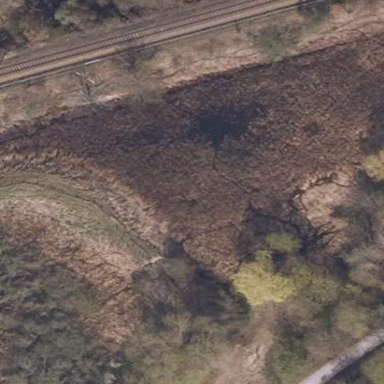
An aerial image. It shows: Wet meadow in broadleaved forest. It is natural wetland area.